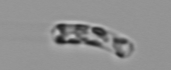
Label: Guinardia_striata